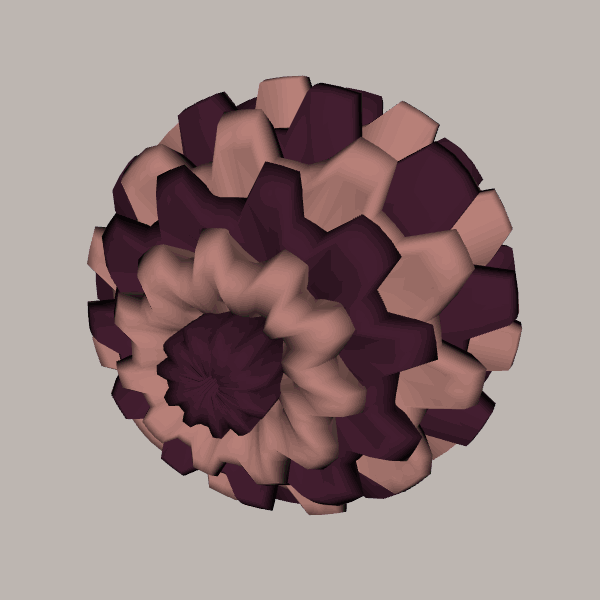
Background: light